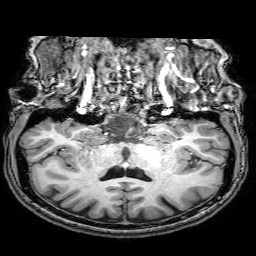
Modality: T1w
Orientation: sagittal
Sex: female
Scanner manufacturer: philips
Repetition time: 0.008159 s
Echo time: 0.00376 s